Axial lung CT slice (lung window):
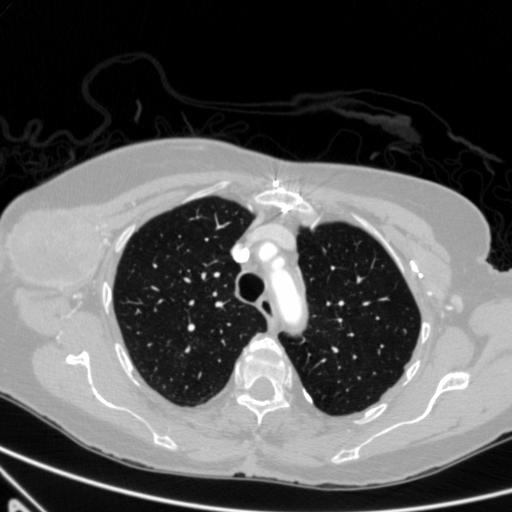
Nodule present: no